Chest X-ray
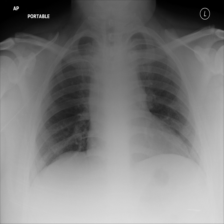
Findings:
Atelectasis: negative
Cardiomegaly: negative
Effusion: negative
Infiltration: negative
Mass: negative
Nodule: negative
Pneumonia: negative
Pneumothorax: negative
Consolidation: negative
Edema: negative
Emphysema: negative
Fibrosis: negative
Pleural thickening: negative
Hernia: negative